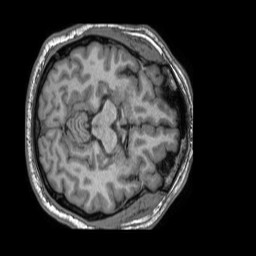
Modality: T1w
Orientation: axial
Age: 78
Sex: male
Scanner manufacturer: philips
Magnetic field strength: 1.5 T
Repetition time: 0.007068 s
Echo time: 0.003205 s